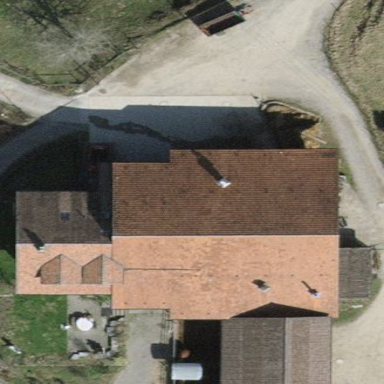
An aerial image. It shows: Detached building.